Question: In the following code, an exception is caught by the function of the $q promise:
'''
// Fiddle - http://jsfiddle.net/EFpn8/6/
f1().then(function(data) {
console.log("success 1: "+data)
return f2();
})
.then(function(data) {console.log("success 2: "+data)})
.catch(function(data) {console.log("error: "+data)});
function f1() {
var deferred = $q.defer();
// An exception thrown here is not caught in catch
// throw "err";
deferred.resolve("done f1");
return deferred.promise;
}
function f2() {
var deferred = $q.defer();
// An exception thrown here is handled properly
throw "err";
deferred.resolve("done f2");
return deferred.promise;
}
'''
However when I look in the console log output I see the following:

The exception was caught in Angular, but was also caught by the error handling of the browser. This behavior does reproduce with Q library.
Is it a bug? How can I truly catch an exception with $q?
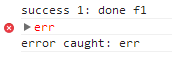
Answer: ## Fixed with AngularJS version 1.6
The reasoning for this behavior was that an uncaught error is different than a regular rejection, as
it can be caused by a programming error, for example. In practice, this turned out to be confusing
or undesirable for users, since neither native promises nor any other popular promise library
distinguishes thrown errors from regular rejections.
(Note: While this behavior does not go against the Promises/A+ spec, it is not prescribed either.)
>
## $q:
Due to <URL>